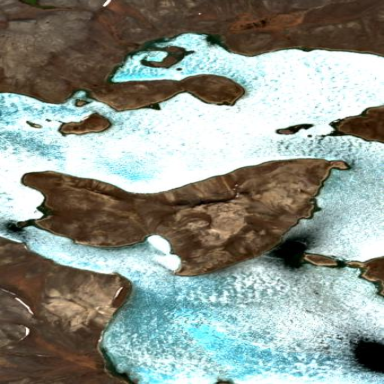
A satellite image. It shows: Island with natural coastline.